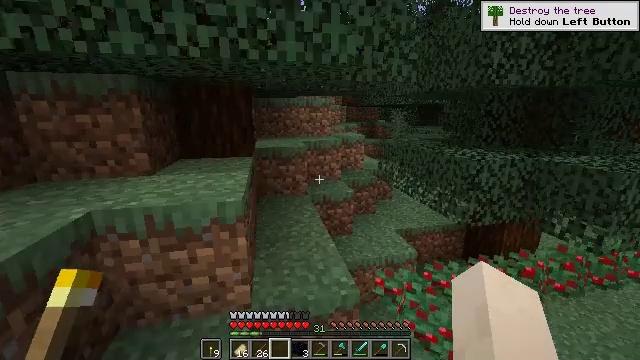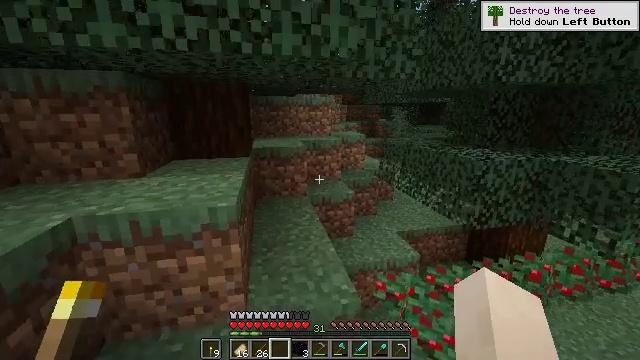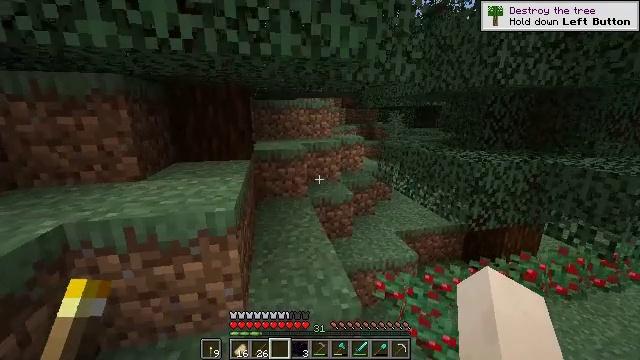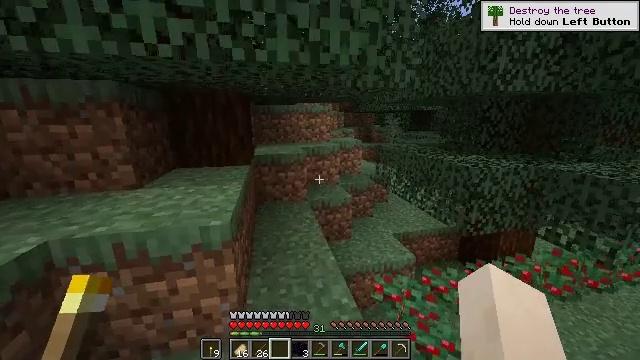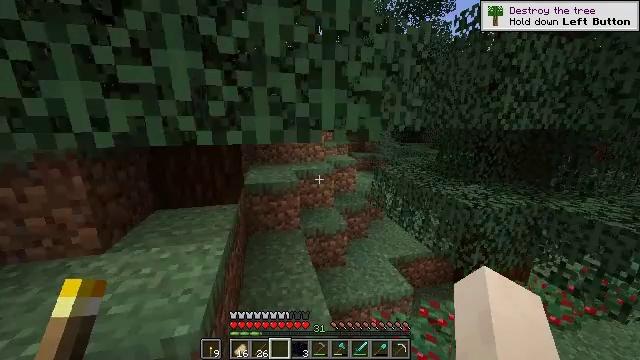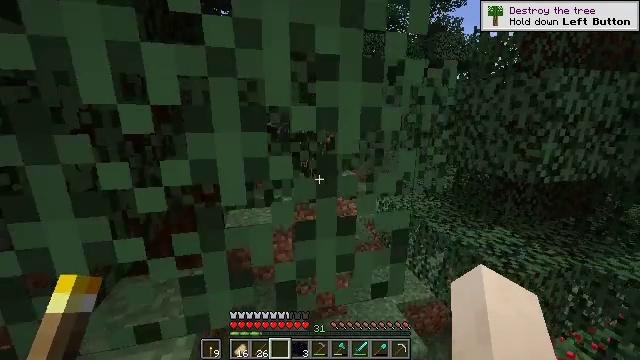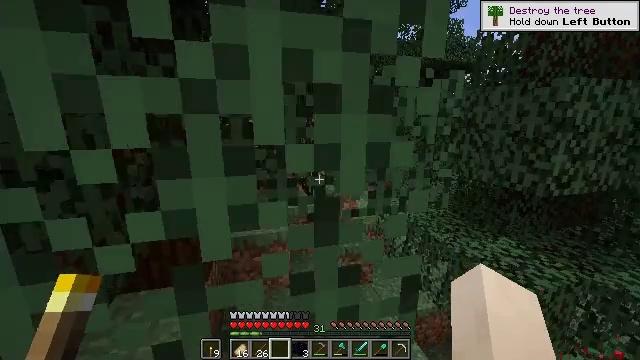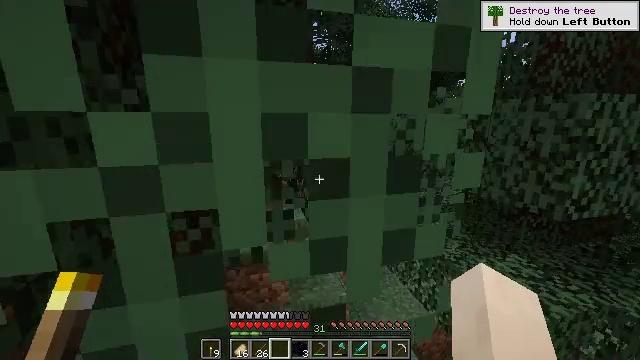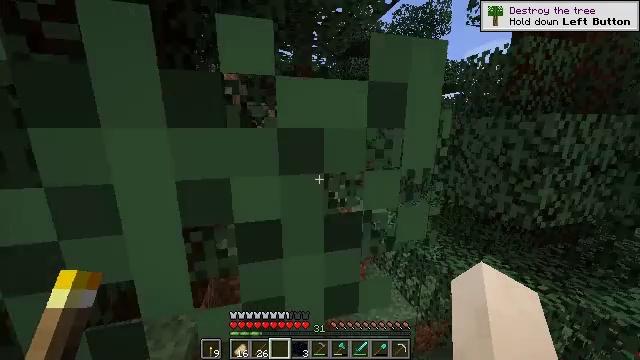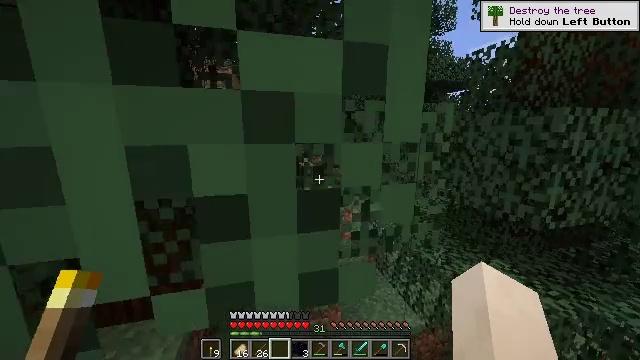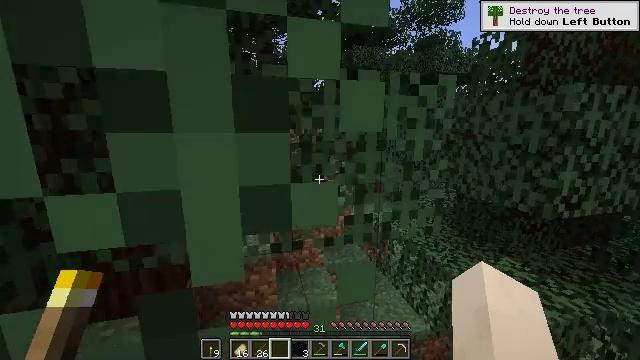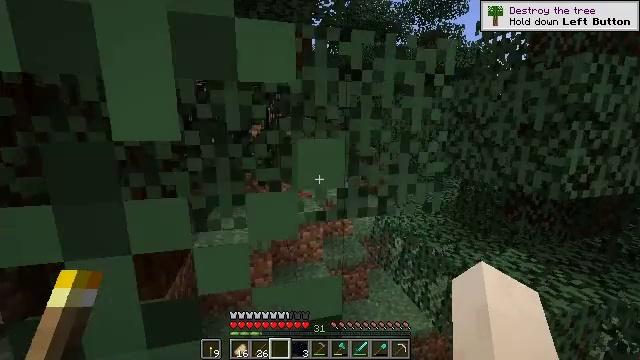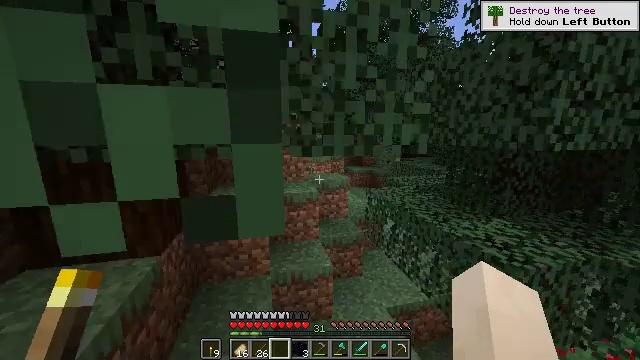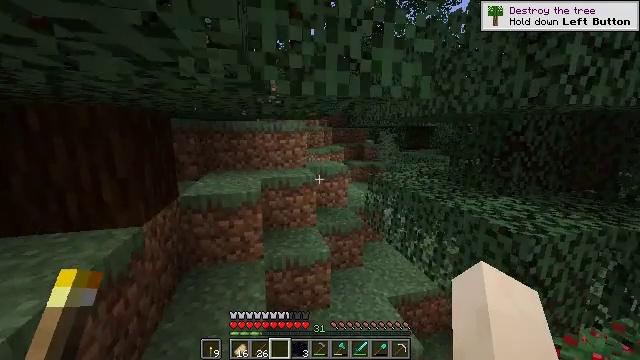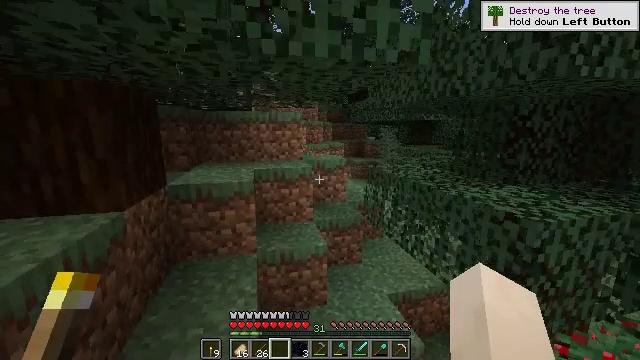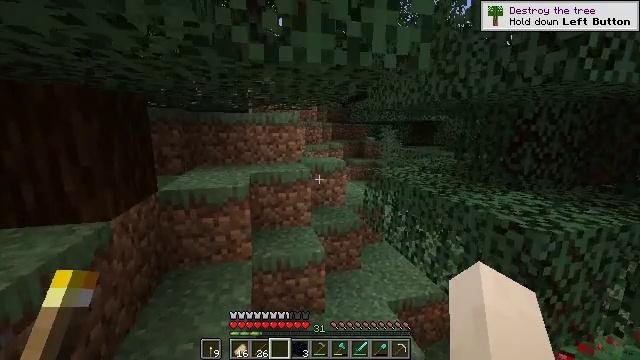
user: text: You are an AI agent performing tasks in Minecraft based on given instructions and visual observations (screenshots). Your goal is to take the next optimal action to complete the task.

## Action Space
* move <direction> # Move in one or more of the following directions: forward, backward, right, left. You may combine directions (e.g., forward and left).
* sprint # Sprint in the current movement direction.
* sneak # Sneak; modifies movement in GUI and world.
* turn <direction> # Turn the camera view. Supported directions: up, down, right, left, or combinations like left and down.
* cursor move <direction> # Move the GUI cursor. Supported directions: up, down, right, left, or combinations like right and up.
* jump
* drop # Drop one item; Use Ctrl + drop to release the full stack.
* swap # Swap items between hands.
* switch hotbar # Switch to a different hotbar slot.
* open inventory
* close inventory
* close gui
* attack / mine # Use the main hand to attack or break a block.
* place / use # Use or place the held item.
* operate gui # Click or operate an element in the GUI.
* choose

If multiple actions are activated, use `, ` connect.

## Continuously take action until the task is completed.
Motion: motion action
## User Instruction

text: Harvest the large fern for decoration.
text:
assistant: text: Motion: move forward, jump
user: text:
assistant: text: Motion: move forward, jump
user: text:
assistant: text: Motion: move forward, jump
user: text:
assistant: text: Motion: move forward, turn right, jump
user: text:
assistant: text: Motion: move forward, jump
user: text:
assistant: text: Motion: move forward, sprint, jump
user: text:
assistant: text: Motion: move forward, sprint, jump
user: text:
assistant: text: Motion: move forward, sprint, jump
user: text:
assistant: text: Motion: move forward, sprint, jump
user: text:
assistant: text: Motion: move forward, sprint, jump
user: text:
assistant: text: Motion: move forward, jump
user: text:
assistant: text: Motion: move forward, jump
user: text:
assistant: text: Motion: move forward, jump
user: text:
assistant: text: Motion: move forward, jump
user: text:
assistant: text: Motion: move forward, jump
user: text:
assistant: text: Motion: move forward
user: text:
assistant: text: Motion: move forward
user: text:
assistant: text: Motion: move forward, turn left and up
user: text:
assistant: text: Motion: move forward, turn left and up
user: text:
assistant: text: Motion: move forward
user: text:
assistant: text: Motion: move forward, turn left
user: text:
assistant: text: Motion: move forward
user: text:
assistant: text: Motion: move forward
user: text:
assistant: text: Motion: move forward
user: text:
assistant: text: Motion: move forward
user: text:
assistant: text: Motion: move forward, turn right and up
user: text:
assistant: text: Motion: move forward, turn right and up
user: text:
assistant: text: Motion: move forward, turn right and up
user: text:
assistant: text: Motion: move forward, turn right and up
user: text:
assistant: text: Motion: move forward, jump